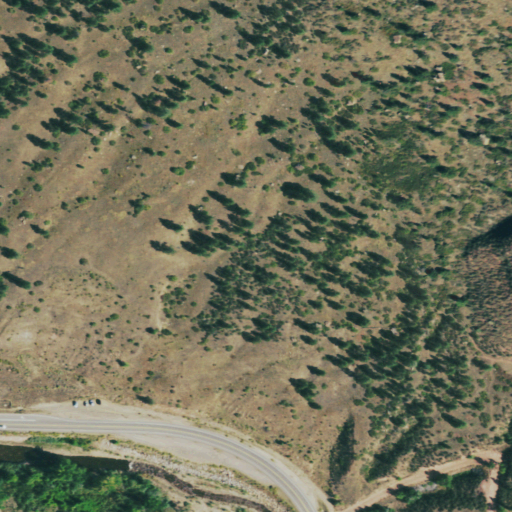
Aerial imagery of valley in Colorado named Spring Gulch containing shrub, grassland, herbaceous wetlands, low intensity development, evergreen forest, medium intensity development, high intensity development, and woody wetlands